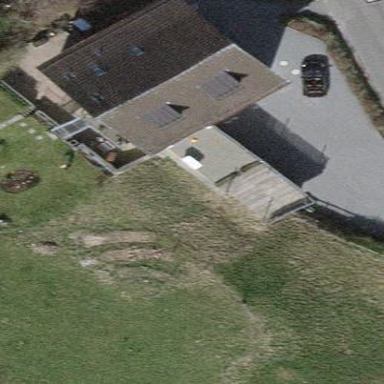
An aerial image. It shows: Garage building.